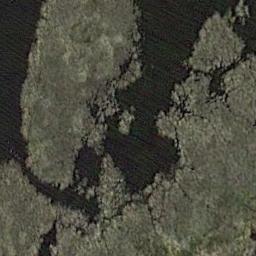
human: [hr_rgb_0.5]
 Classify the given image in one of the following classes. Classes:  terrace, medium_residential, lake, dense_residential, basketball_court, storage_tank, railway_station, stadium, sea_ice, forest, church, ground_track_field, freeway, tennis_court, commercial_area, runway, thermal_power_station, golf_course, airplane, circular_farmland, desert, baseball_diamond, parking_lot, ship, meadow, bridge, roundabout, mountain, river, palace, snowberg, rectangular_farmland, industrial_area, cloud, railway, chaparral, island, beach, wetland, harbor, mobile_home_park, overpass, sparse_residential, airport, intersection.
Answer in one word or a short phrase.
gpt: wetland